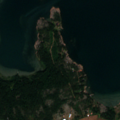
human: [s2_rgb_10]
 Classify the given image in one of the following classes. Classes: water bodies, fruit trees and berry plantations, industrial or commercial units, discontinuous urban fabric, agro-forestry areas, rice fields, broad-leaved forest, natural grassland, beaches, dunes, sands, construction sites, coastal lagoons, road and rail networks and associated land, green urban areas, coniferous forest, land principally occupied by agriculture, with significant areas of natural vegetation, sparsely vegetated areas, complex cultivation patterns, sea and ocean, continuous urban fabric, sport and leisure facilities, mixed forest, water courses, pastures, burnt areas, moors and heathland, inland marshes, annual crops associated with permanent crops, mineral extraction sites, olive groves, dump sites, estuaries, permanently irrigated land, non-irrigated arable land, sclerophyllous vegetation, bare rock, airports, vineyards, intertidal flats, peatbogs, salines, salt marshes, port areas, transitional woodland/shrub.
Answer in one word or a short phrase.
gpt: non-irrigated arable land, mixed forest, sea and ocean